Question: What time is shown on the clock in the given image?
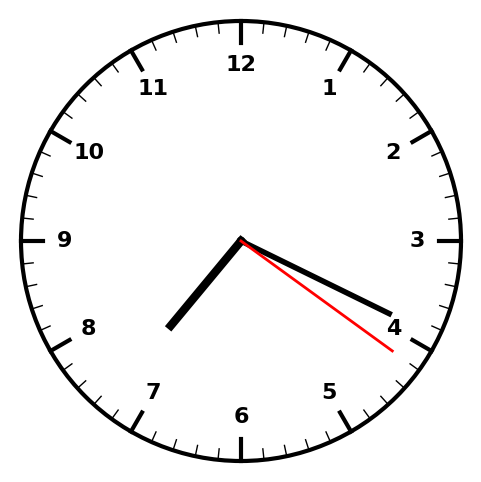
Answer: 07:19:21